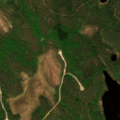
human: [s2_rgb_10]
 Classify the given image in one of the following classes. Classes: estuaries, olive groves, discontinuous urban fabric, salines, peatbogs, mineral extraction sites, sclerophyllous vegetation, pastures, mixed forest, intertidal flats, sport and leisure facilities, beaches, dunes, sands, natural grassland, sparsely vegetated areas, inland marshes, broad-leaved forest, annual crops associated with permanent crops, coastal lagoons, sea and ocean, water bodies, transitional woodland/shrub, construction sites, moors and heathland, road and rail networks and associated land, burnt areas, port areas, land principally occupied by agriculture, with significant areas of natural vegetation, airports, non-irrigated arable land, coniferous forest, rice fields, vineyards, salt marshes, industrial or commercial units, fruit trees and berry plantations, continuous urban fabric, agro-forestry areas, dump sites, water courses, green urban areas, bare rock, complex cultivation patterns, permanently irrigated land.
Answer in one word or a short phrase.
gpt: coniferous forest, transitional woodland/shrub